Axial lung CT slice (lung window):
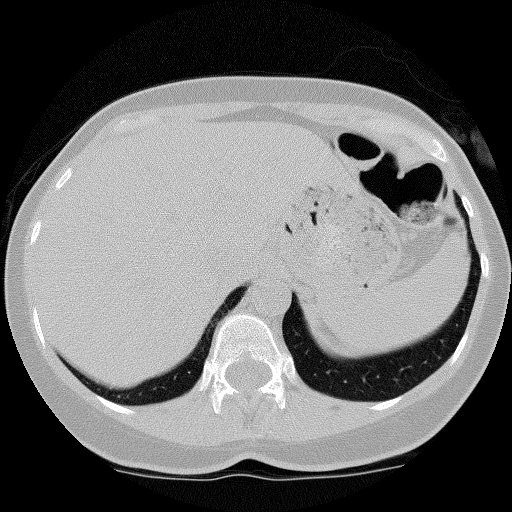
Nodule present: no